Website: slack
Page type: newsletter-management
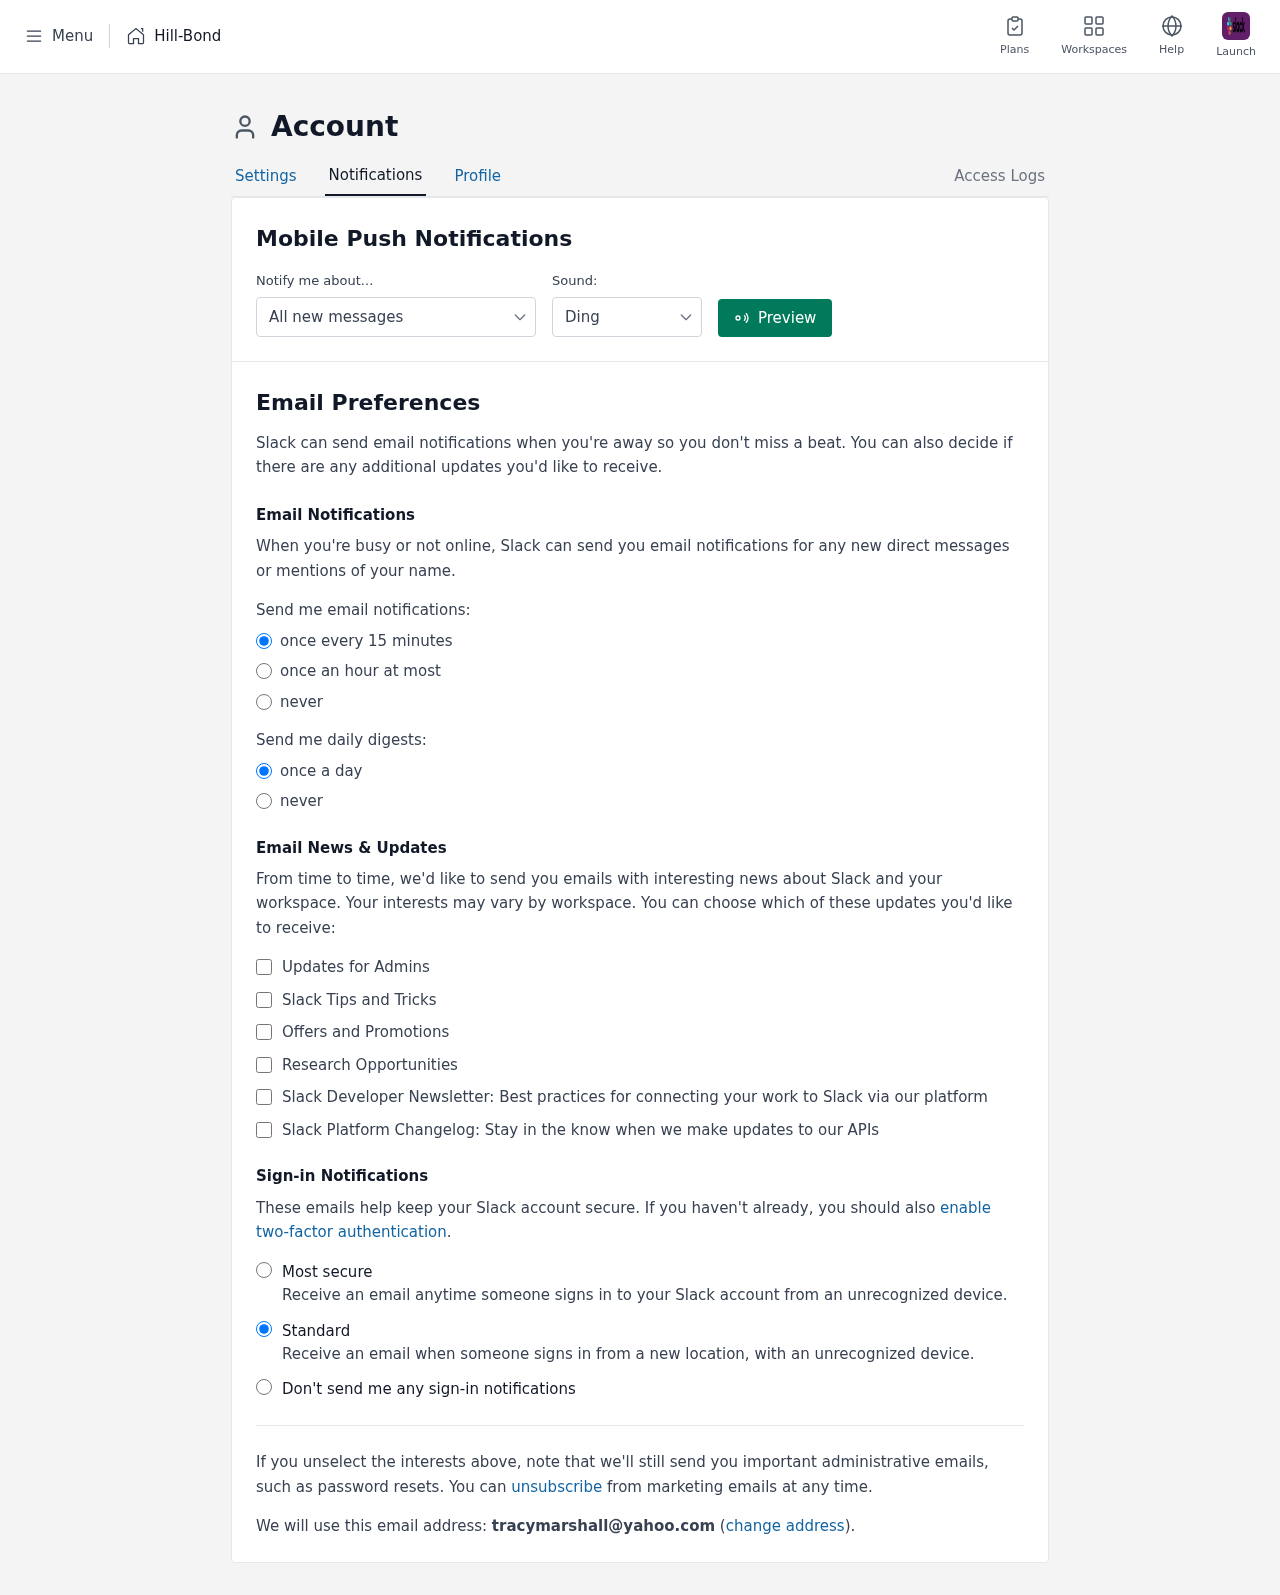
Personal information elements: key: PII_COMPANY
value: Hill-Bond
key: PII_EMAIL
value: tracymarshall@yahoo.com